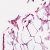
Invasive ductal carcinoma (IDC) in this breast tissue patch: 0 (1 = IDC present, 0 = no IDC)